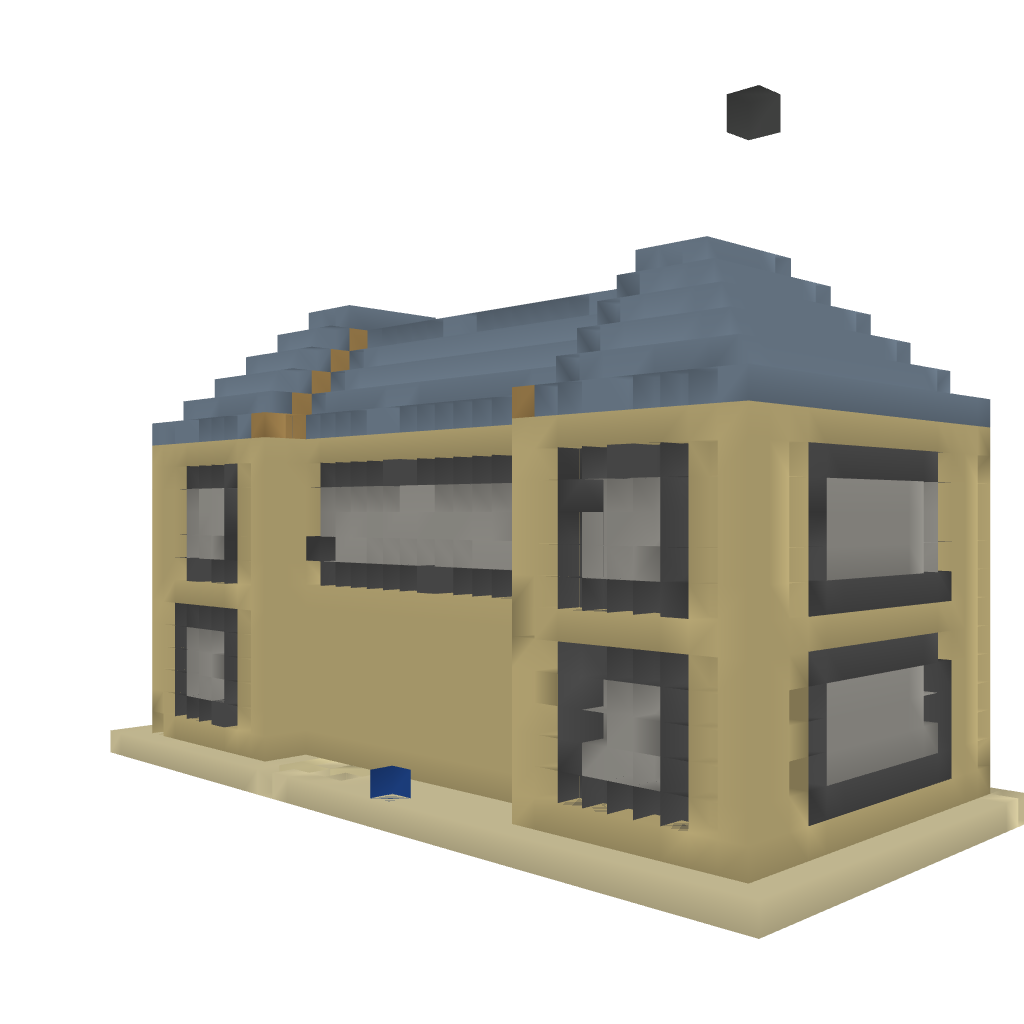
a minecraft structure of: OlimpusHD3